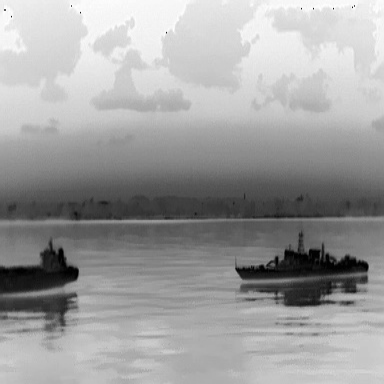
There is a liner in the infrared image.